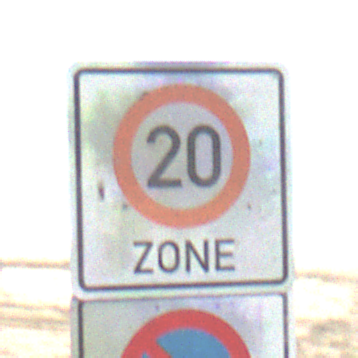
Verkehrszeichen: BeginnZone20
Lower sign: BeginnEingeschraenktesHalteverbotZone
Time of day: Midday
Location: Roofed (Beach)
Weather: Overcast
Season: NotSpecified
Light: Natural